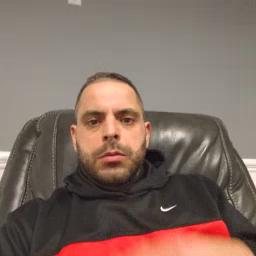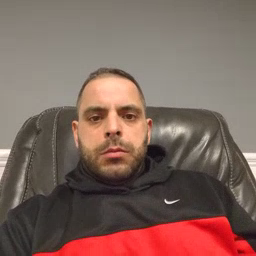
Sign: man